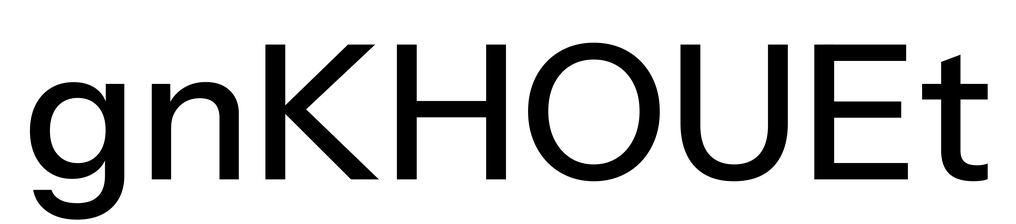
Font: InstrumentSans_Medium